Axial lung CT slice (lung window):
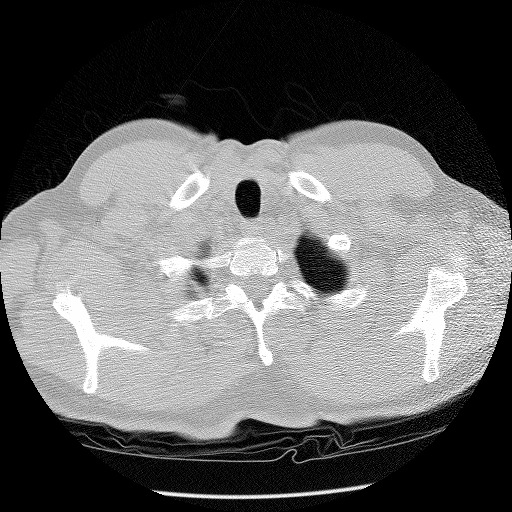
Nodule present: no